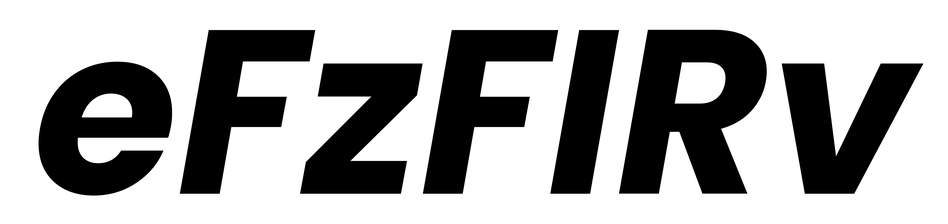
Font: Poppins-BoldItalic